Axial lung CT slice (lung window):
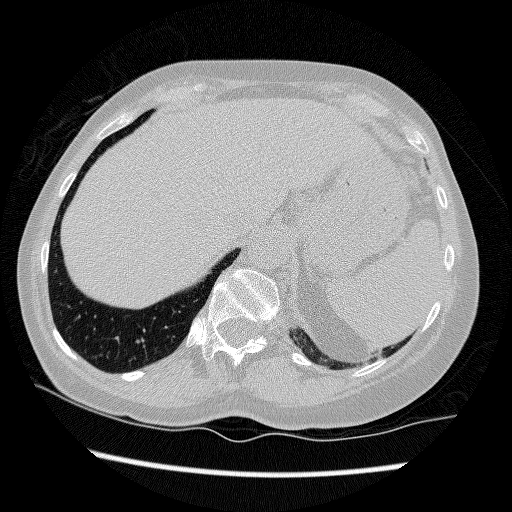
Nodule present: no